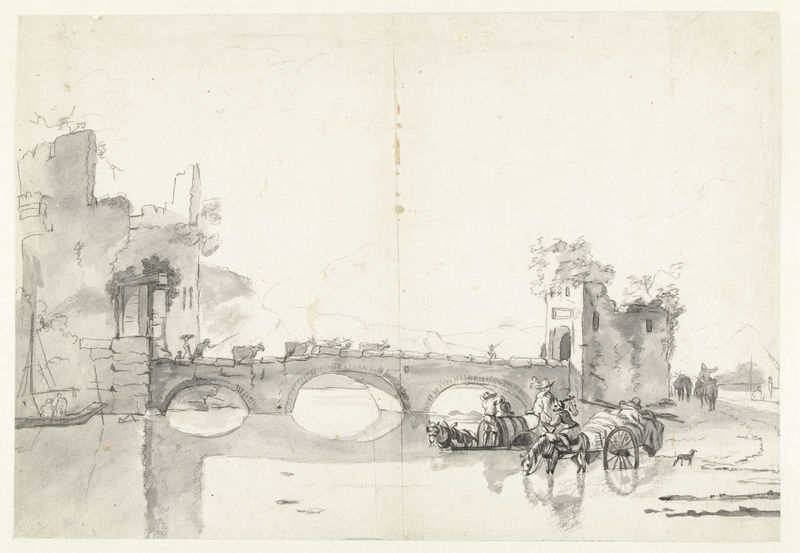
Titel: Stenen brug over een rivier
Künstler: Abraham Jansz. Begeyn
Standort: Amsterdam
Institution: Rijksmuseum
Schlagwörter: feder, aquarell, fluss, menschen, hut, männer, schwarz, skizze, weiss, zeichnung, hund, tiere, kühe, spiegelung, vieh, brücke, boot, pferd, pferde, tor, ruine, burg, fuhrwerk, brückenbögen, fuhrmann, brucke, 19. jh, verfärbung in der mitte